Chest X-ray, PA view. Patient: 28 years old, sex M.
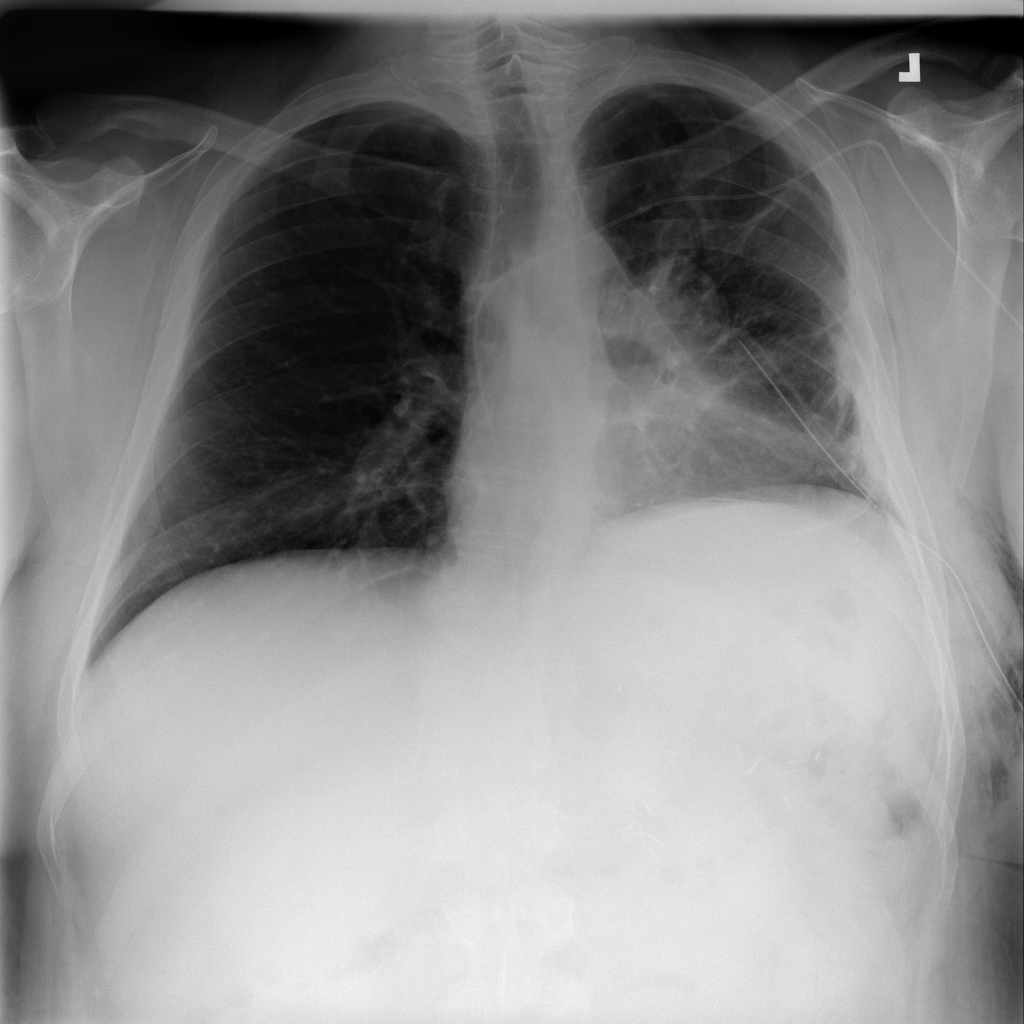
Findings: Infiltration, Pneumothorax